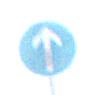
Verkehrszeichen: VorgeschriebeneFahrtrichtungGeradeaus
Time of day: MorningAfternoon
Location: Outdoor (Nature)
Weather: Clear
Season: NotSpecified
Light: Natural